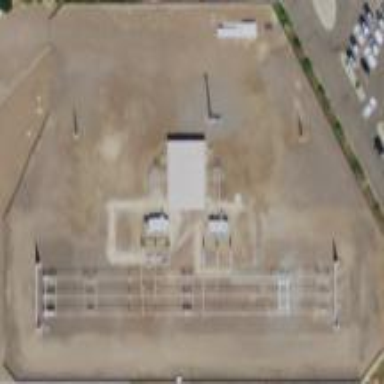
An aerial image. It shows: Distribution level power substation surrounded by fence.